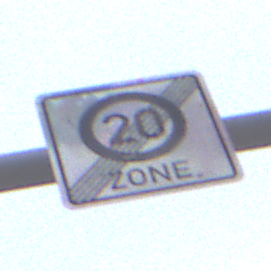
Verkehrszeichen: EndeZone20
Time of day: SunriseSunset
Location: Outdoor (Beach)
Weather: Overcast
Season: NotSpecified
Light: Natural